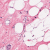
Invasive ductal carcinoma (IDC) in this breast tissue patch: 0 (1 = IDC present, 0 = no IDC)